Question: I'd like for the shadow of the red part to be overlapping the white part, rather than vice-versa.

Applicable CSS:
'''
#container { (the white part)
width: 960px;
margin: 0 auto 24px auto;
background: #FFFAFA; /*background: url(images/grid.png) center top no-repeat;*/
box-shadow: 0px 5px 45px #343434;
}
#banner { (the red part)
background: -moz-linear-gradient(top, #BC4E4C 0%, #9E403F 100%);
background: -webkit-linear-gradient(top, #BC4E4C 0%, #9E403F 100%);
height: 40px;
width: 100%;
box-shadow: 0px 10px 10px #343434;
border-bottom: 1px solid #612525;
}
'''
In case it's important, the banner's before the main content in the HTML. Thanks!
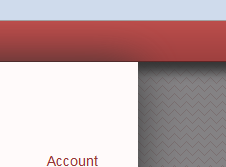
Answer: Simply adding 'position: relative' to '#banner' should do it - a new <URL> will be created.
---
Just to be safe: you also need 'z-index: a number' if there are other elements not included in your question that you'd also like the shadow to appear on top of.